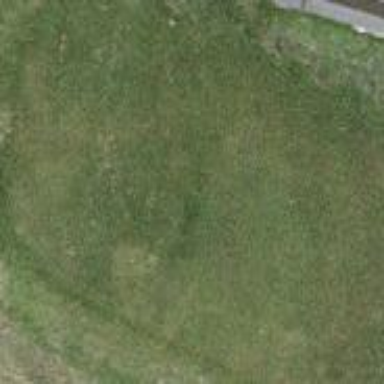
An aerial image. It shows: Grass area designated as golf tee.